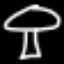
Label: mushroom